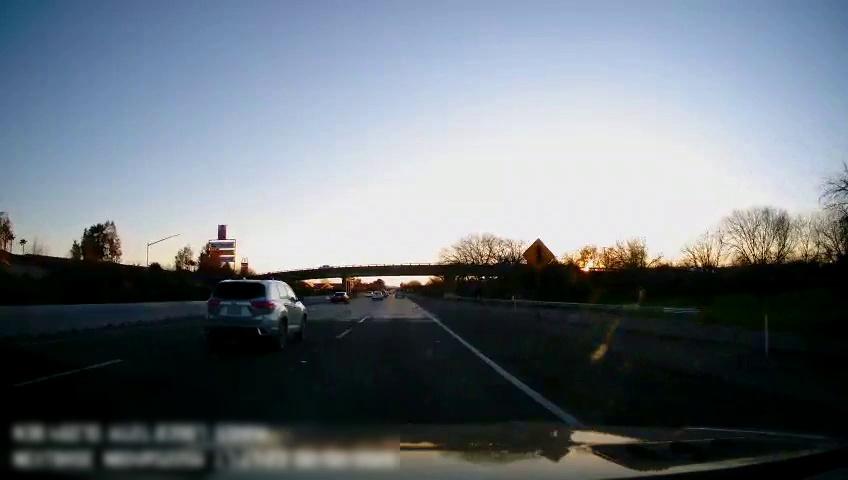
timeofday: Dusk/Dawn/Twilight
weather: Sunny
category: Drivable Space
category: Vehicles | Other LV
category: Vehicles | Car
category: Vehicles | SUV
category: Vehicles | Car
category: Lanes | Current Lane
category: Lanes | Alternate Lane
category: Lanes | Alternate Lane
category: Lanes | Alternate Lane
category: Traffic | Signs